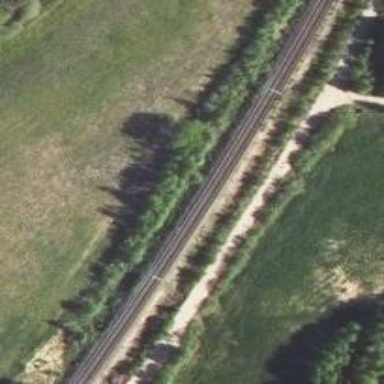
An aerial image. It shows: Railway with continuous electrified contact line.